Question: I have made a GUI where there are 4 main tabs, the 4 tabs are then split in half, with another notebook on the left and an empty panel on the right (a graph will go here). See image for below of my GUI.
The problem I am having is that I cannot resize the notebook on the left to fit the contents of the notebook. By fitting its contents I mean I want the right hand side of the notebook to be pulled in. I also want the size to remain fixed so If I resized the window by clicking and dragging the right hand corner it wont resize the notebook, but the panel on the right will get bigger/smaller depending on whether the user clicked and dragged.
Code below:
'''
import wx
import wx.grid
class MyFrame1(wx.Frame):
def __init__(self, *args, **kwds):
# begin wxGlade: MyFrame1.__init__
kwds["style"] = wx.DEFAULT_FRAME_STYLE
wx.Frame.__init__(self, *args, **kwds)
self.notebook_2 = wx.Notebook(self, -1, style=0)
self.notebook_2_pane_1 = wx.Panel(self.notebook_2, -1)
self.notebook_2_pane_2 = wx.Panel(self.notebook_2, -1)
self.notebook_2_pane_3 = wx.Panel(self.notebook_2, -1)
self.notebook_2_pane_4 = wx.Panel(self.notebook_2, -1)
self.notebook_3 = wx.Notebook(self.notebook_2_pane_1, -1, style=0)
self.notebook_3a = wx.Notebook(self.notebook_3, -1, style=0)
self.notebook_4 = wx.Notebook(self.notebook_3, -1, style=0)
self.panel_2a = wx.Panel(self.notebook_4, -1)
self.panel_2b = wx.Panel(self.notebook_3a, -1)
self.panel_2c = wx.Panel(self.notebook_3a, -1)
self.panel_2 = wx.Panel(self.notebook_3, -1)
self.panel_1 = wx.Panel(self.notebook_2_pane_1, -1)
self.grid_1 = wx.grid.Grid(self.panel_2a, -1, size=(1, 1))
self.grid_2 = wx.grid.Grid(self.notebook_4, -1, size=(1, 1))
self.bws_btn = wx.Button(self.panel_2b, -1, "Browse...")
self.tctrl = wx.TextCtrl(self.panel_2b, -1)
self.filename = wx.StaticText(self.panel_2b, -1, 'File:')
self.limitdata = wx.StaticText(self.panel_2b, -1, 'Limit Data:')
self.tctrl3 = wx.TextCtrl(self.panel_2b, -1, '200')
self.disp_sel_pk = wx.StaticText(self.panel_2c, -1, 'Display Selected Data')
self.toggle = wx.ToggleButton(self.panel_2c, 1, 'Toggle')
self.add_peak = wx.StaticText(self.panel_2c, -1, 'Add Data:')
self.add_peak_tctrl = wx.TextCtrl(self.panel_2c, -1, 'Test')
self.add_peak_btn = wx.Button(self.panel_2c, -1, "Add")
self.capt_click = wx.Button(self.panel_2c, -1, "Capture Mouse Click")
self.save_btn = wx.Button(self.panel_2a, -1, "Save as CSV file")
self.update_btn = wx.Button(self.panel_2a, -1, "Update")
self.__set_properties()
self.__do_layout()
# end wxGlade
def __set_properties(self):
# begin wxGlade: MyFrame1.__set_properties
self.SetTitle("frame_2")
self.SetMinSize((800, 600))
self.grid_1.CreateGrid(30, 3)
self.grid_1.SetRowLabelSize(0) # hide the rows
self.grid_1.SetColLabelValue(0, "Data ID")
self.grid_1.SetColLabelValue(1, "Test")
self.grid_1.SetColLabelValue(2, "Frquency")
self.grid_2.CreateGrid(30, 13)
self.grid_2.SetRowLabelSize(30)
# end wxGlade
def __do_layout(self):
# begin wxGlade: MyFrame1.__do_layout
sizer_1 = wx.BoxSizer(wx.VERTICAL)
sizer_2 = wx.BoxSizer(wx.VERTICAL)
sizer_3 = wx.BoxSizer(wx.HORIZONTAL)
sizer_4 = wx.BoxSizer(wx.HORIZONTAL)
sizer_5 = wx.BoxSizer(wx.HORIZONTAL)
sizer_6 = wx.BoxSizer(wx.HORIZONTAL)
sizer_5.Add(self.filename, flag=wx.EXPAND | wx.RIGHT | wx.Left | wx.TOP | wx.BOTTOM, border=10)
sizer_4.Add(self.bws_btn, flag=wx.EXPAND | wx.RIGHT | wx.Left | wx.TOP | wx.BOTTOM, border=10)
sizer_4.Add(self.tctrl, flag=wx.EXPAND | wx.RIGHT | wx.Left | wx.TOP | wx.BOTTOM, border=10)
sizer_6.Add(self.limitdata, flag=wx.EXPAND | wx.RIGHT | wx.Left | wx.TOP | wx.BOTTOM, border=10)
sizer_6.Add(self.tctrl3, flag=wx.EXPAND | wx.RIGHT | wx.Left | wx.TOP | wx.BOTTOM, border=10)
sizer_1.Add(sizer_5)
sizer_1.Add(sizer_4)
sizer_1.Add(sizer_6)
sizer_1a = wx.BoxSizer(wx.VERTICAL)
sizer_1a.Add(self.grid_1, 1, wx.EXPAND, 0)
sizer_1a.Add(self.save_btn, flag=wx.EXPAND | wx.RIGHT | wx.Left | wx.TOP | wx.BOTTOM, border=10)
sizer_1a.Add(self.update_btn, flag=wx.EXPAND | wx.RIGHT | wx.Left | wx.TOP | wx.BOTTOM, border=10)
self.panel_2b.SetSizer(sizer_1)
self.panel_2a.SetSizer(sizer_1a)
sizer_1b = wx.BoxSizer(wx.VERTICAL)
sizer_4a = wx.BoxSizer(wx.HORIZONTAL)
sizer_5a = wx.BoxSizer(wx.HORIZONTAL)
sizer_6a = wx.BoxSizer(wx.HORIZONTAL)
sizer_7a = wx.BoxSizer(wx.HORIZONTAL)
sizer_8a = wx.BoxSizer(wx.HORIZONTAL)
sizer_4a.Add(self.disp_sel_pk, flag=wx.EXPAND | wx.RIGHT | wx.Left | wx.TOP | wx.BOTTOM, border=10)
sizer_5a.Add(self.toggle, flag=wx.EXPAND | wx.RIGHT | wx.Left | wx.TOP | wx.BOTTOM, border=10)
sizer_6a.Add(self.add_peak, flag=wx.EXPAND | wx.RIGHT | wx.Left | wx.TOP | wx.BOTTOM, border=10)
sizer_7a.Add(self.add_peak_tctrl, flag=wx.EXPAND | wx.RIGHT | wx.Left | wx.TOP | wx.BOTTOM, border=10)
sizer_7a.Add(self.add_peak_btn, flag=wx.EXPAND | wx.RIGHT | wx.Left | wx.TOP | wx.BOTTOM, border=10)
sizer_8a.Add(self.capt_click, flag=wx.EXPAND | wx.RIGHT | wx.Left | wx.TOP | wx.BOTTOM, border=10)
sizer_1b.Add(sizer_4a)
sizer_1b.Add(sizer_5a)
sizer_1b.Add(sizer_6a)
sizer_1b.Add(sizer_7a)
sizer_1b.Add(sizer_8a)
self.panel_2c.SetSizer(sizer_1b)
self.notebook_3.AddPage(self.notebook_3a, "Inputs")
self.notebook_3.AddPage(self.notebook_4, "Results")
self.notebook_3a.AddPage(self.panel_2b, "Graph")
self.notebook_3a.AddPage(self.panel_2c, "Calc")
self.notebook_4.AddPage(self.panel_2a, "Info")
self.notebook_4.AddPage(self.grid_2, "Info2")
sizer_3.Add(self.notebook_3, 1, wx.EXPAND, 0)
sizer_3.Add(self.panel_1, 1, wx.EXPAND, 0)
self.notebook_2_pane_1.SetSizer(sizer_3)
self.notebook_2.AddPage(self.notebook_2_pane_1, "Setup")
self.notebook_2.AddPage(self.notebook_2_pane_2, "Optimisation")
self.notebook_2.AddPage(self.notebook_2_pane_3, "Algorithm")
self.notebook_2.AddPage(self.notebook_2_pane_4, "Data")
sizer_2.Add(self.notebook_2, 1, wx.EXPAND, 0)
self.SetSizer(sizer_2)
sizer_2.Fit(self)
self.Layout()
if __name__ == "__main__":
app = wx.PySimpleApp(0)
wx.InitAllImageHandlers()
frame_2 = MyFrame1(None, -1, "")
app.SetTopWindow(frame_2)
frame_2.Show()
app.MainLoop()
'''
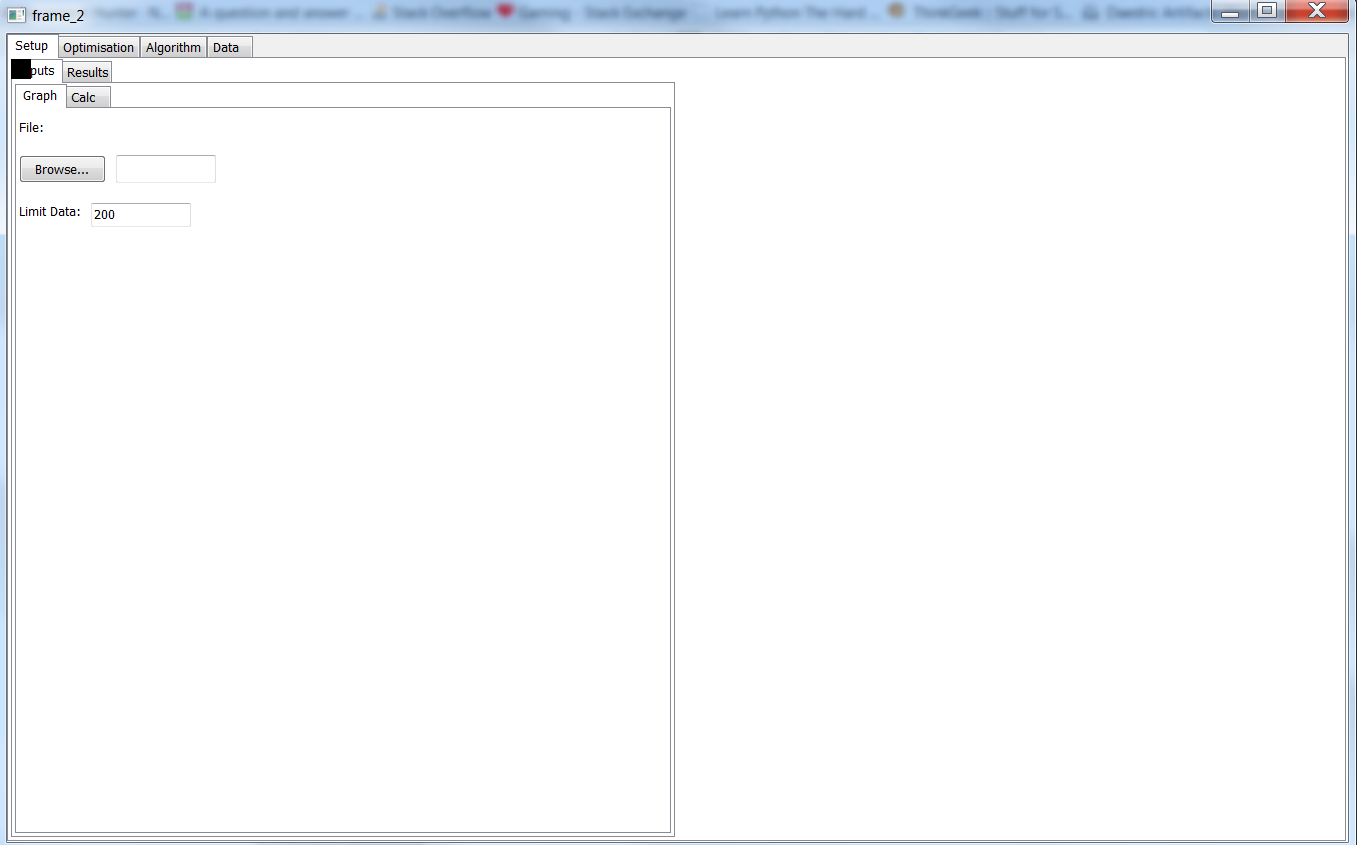
Answer: Check this code to see how proportions are given to widgets when added to container sizers in order to produce what you want.
You must set the panel proportion to 1 (occupy 100% of all space available for the widget) and the notebook proportion to 0 (occupy the minimal space needed to hold its child widgets):
'''
#!/usr/bin/env python
# -*- coding: iso-8859-15 -*-
# generated by wxGlade HG on Sat Jan 21 15:09:27 2012
import wx
# begin wxGlade: extracode
# end wxGlade
class MyFrame(wx.Frame):
def __init__(self, *args, **kwds):
# begin wxGlade: MyFrame.__init__
kwds["style"] = wx.DEFAULT_FRAME_STYLE
wx.Frame.__init__(self, *args, **kwds)
self.notebook_1 = wx.Notebook(self, -1, style=0)
self.notebook_1_pane_1 = wx.Panel(self.notebook_1, -1)
self.notebook_2 = wx.Notebook(self.notebook_1_pane_1, -1, style=0)
self.notebook_2_pane_1 = wx.Panel(self.notebook_2, -1)
self.button_1 = wx.Button(self.notebook_2_pane_1, -1, "button_1")
self.notebook_2_pane_2 = wx.Panel(self.notebook_2, -1)
self.panel_1 = wx.Panel(self.notebook_1_pane_1, -1)
self.notebook_1_pane_2 = wx.Panel(self.notebook_1, -1)
self.notebook_1_pane_3 = wx.Panel(self.notebook_1, -1)
self.__set_properties()
self.__do_layout()
# end wxGlade
def __set_properties(self):
# begin wxGlade: MyFrame.__set_properties
self.SetTitle("frame_1")
self.panel_1.SetBackgroundColour(wx.Colour(255, 255, 0))
# end wxGlade
def __do_layout(self):
# begin wxGlade: MyFrame.__do_layout
sizer_1 = wx.BoxSizer(wx.VERTICAL)
sizer_2 = wx.BoxSizer(wx.HORIZONTAL)
sizer_3 = wx.BoxSizer(wx.VERTICAL)
sizer_3.Add(self.button_1, 0, 0, 0)
self.notebook_2_pane_1.SetSizer(sizer_3)
self.notebook_2.AddPage(self.notebook_2_pane_1, "tab1")
self.notebook_2.AddPage(self.notebook_2_pane_2, "tab2")
sizer_2.Add(self.notebook_2, 0, wx.EXPAND, 0) #<- notebook,proportion 0
sizer_2.Add(self.panel_1, 1, wx.EXPAND, 0) #<- panel, proportion 1
self.notebook_1_pane_1.SetSizer(sizer_2)
self.notebook_1.AddPage(self.notebook_1_pane_1, "tab1")
self.notebook_1.AddPage(self.notebook_1_pane_2, "tab2")
self.notebook_1.AddPage(self.notebook_1_pane_3, "tab3")
sizer_1.Add(self.notebook_1, 1, wx.EXPAND, 0)
self.SetSizer(sizer_1)
sizer_1.Fit(self)
self.Layout()
# end wxGlade
# end of class MyFrame
if __name__ == "__main__":
app = wx.PySimpleApp(0)
wx.InitAllImageHandlers()
frame_1 = MyFrame(None, -1, "")
app.SetTopWindow(frame_1)
frame_1.Show()
app.MainLoop()
'''